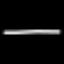
Label: line